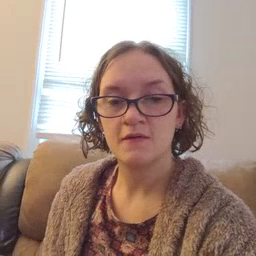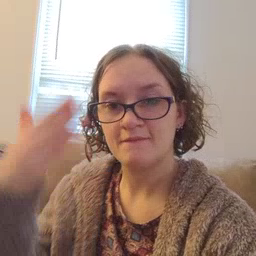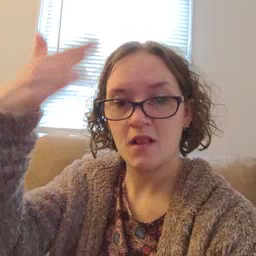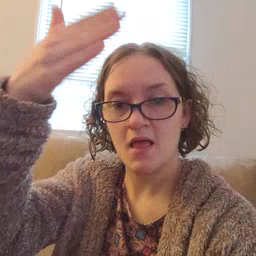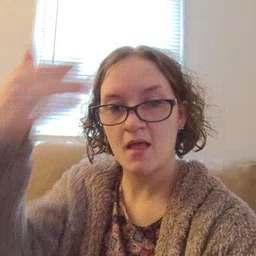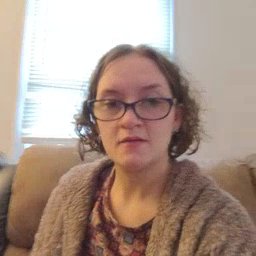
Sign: flag